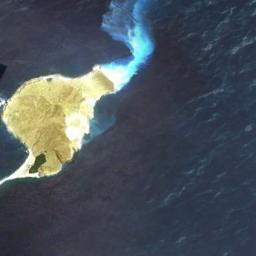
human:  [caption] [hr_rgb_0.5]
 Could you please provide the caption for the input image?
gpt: The island without vegetation is surrounded by deep blue waters .

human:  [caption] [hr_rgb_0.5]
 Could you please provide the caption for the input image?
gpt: Irregularly shaped yellow island surrounded by blue sea water .

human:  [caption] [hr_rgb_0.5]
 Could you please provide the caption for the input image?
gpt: The islands are at the bottom of the picture .

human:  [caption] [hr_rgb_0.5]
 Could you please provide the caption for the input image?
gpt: The island is surrounded by water .

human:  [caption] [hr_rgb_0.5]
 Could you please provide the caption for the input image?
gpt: The yellow island is on a blue sea .